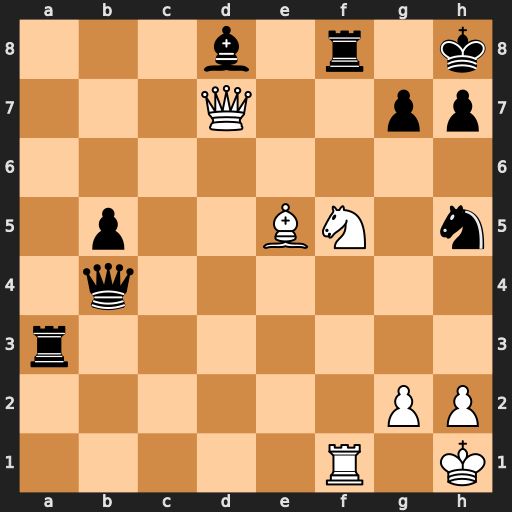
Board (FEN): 3b1r1k/3Q2pp/8/1p2BN1n/1q6/r7/6PP/5R1K
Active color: w
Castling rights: -
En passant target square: -
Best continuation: Bxg7+ Nxg7 Qxg7#